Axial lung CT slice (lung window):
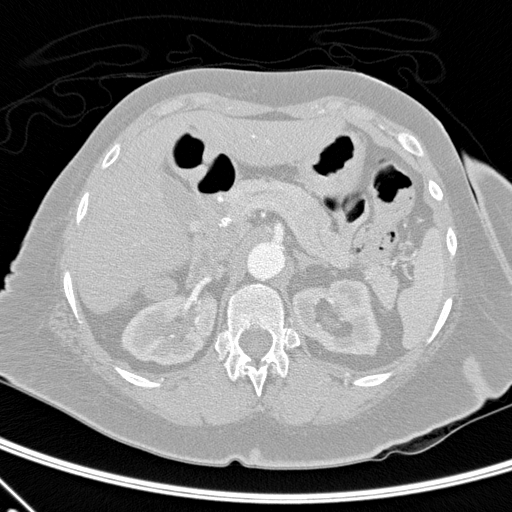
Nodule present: no